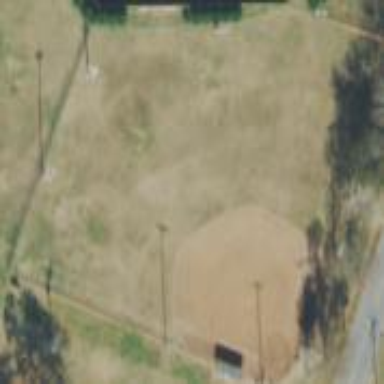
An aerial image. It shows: Softball pitch for leisure sports.